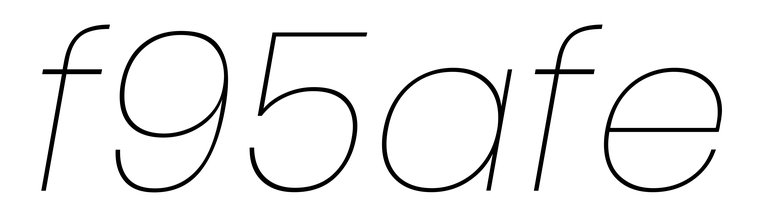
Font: Poppins-ThinItalic